Question: I fear that the answer will likely be "impossible", but I would like to know if there is a way to detect if my uploaded apk to the Play Store is the alpha/beta or stable channel.
I would like to achieve this because I have a whole menu leading to Beta features that I would like to hide in the stable channel.
This is really usefull because while I fix generic bugs that I push to the Store, I don't want to recompile each time with or without the beta button.
I have unfortunately no code to share, but any help or suggestion would be highly appreciated

---
I feel like there is actually a good use case for this functionality. Consider the following scenario:
1. I have an API that increments versions at prod.api.example.com
2. I have a mobile app that increments versions independently but relies upon the api.
3. Before the api developers add or remove functionality, they expose the changes at a different url. Say: beta.api.example.com
4. I want my alpha or beta testers to always be working against the beta url of the api because they will find breaking changes.
5. When new api changes are released from beta to prod then I want to promote my Android app from alpha or beta to prod without incrementing my mobile app version number and having to rebuild if everything is working properly.
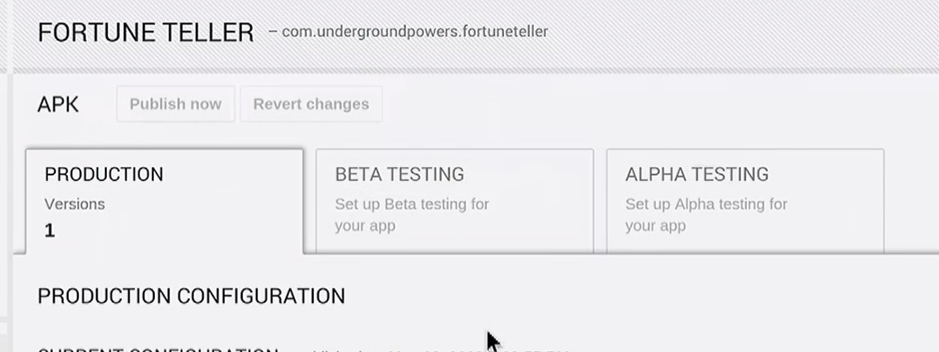
Answer: The Alpha/Beta was just launched, and Google didn't mention anything like what you want.
If something like this was possible, the place for it would have probably been <URL>.
It's not there.
A possible workaround -
If you know the date in which you want to move from beta to production, you can use this little trick: set the default visibility of the debug menu to 'gone', and until that date, set it to visible in code.